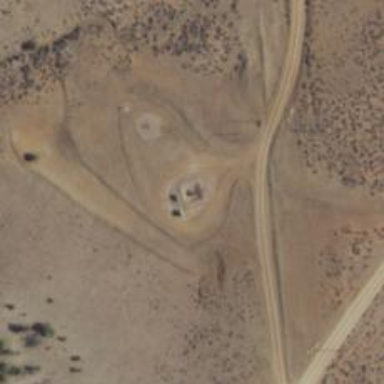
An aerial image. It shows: Storage tank with man-made structure.